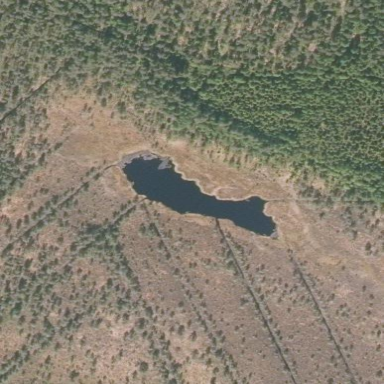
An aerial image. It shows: Lake with natural water.